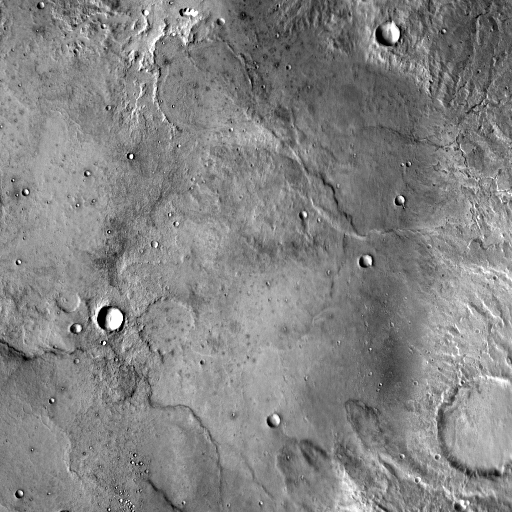
Crater classes present: Background, Other, Buried, Secondary